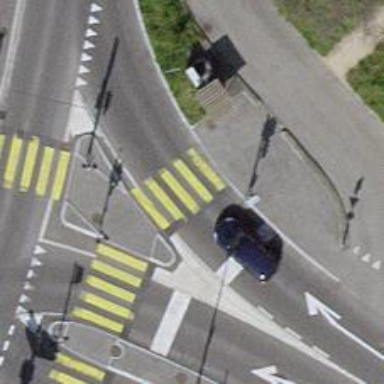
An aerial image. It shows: Zebra crossing on the road.